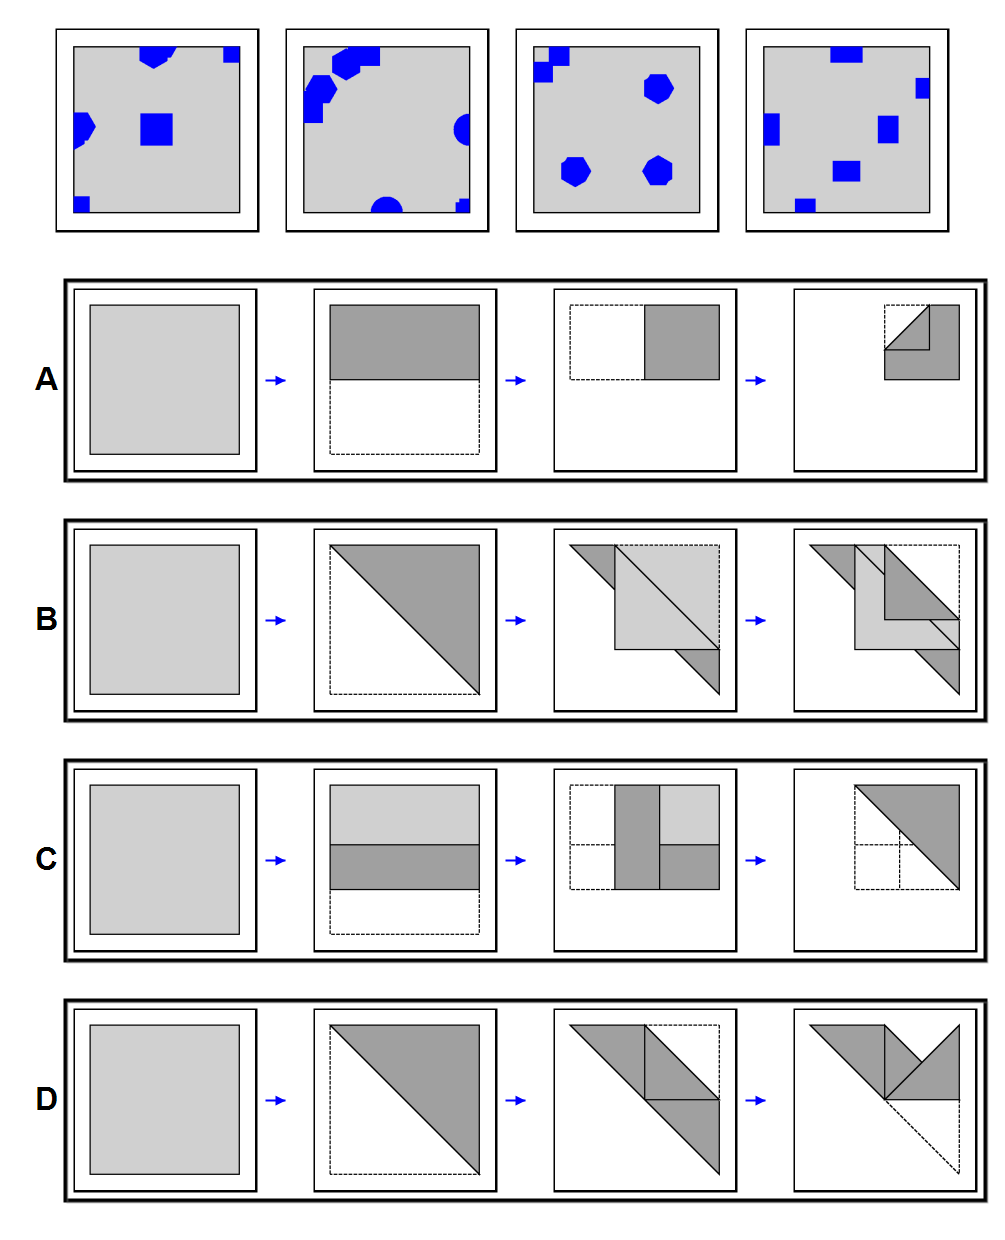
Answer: D